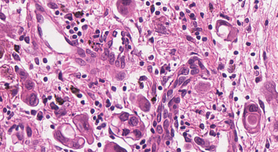
Tumor epithelial tissue: yes
Tumor-associated stroma tissue: yes
Normal tissue: no